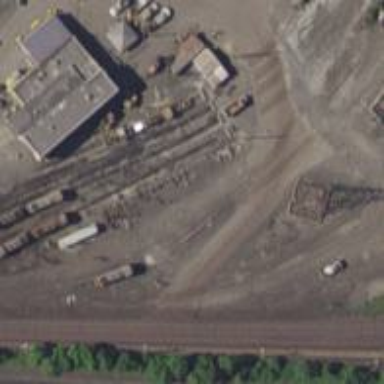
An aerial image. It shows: Railway spur service.